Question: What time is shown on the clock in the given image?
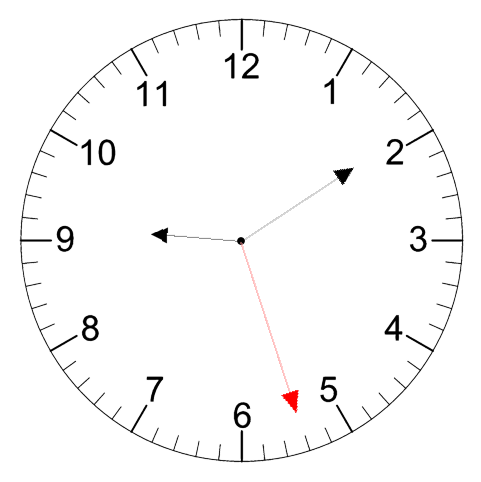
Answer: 09:09:27